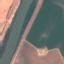
Land use / land cover: River